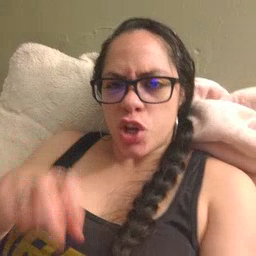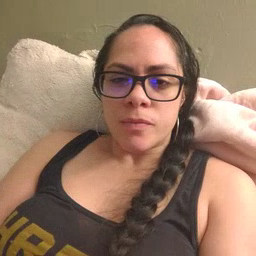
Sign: chair